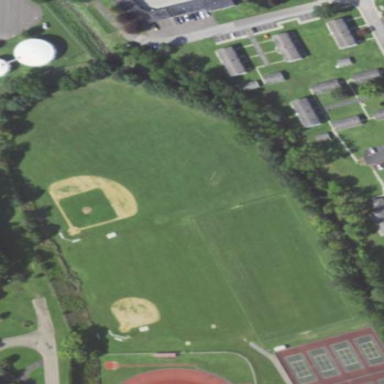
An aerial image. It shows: Baseball pitch for leisure and sports activities.